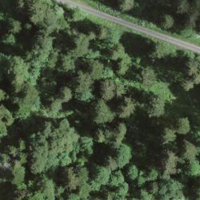
EUNIS habitat code: 43
Species observed at this site:
Equisetum sylvaticum